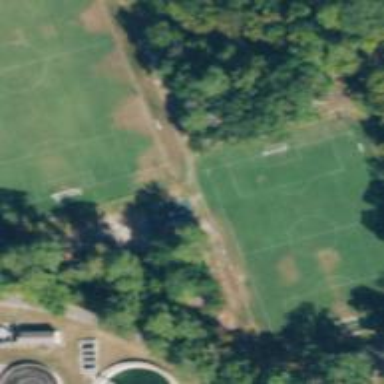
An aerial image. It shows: Soccer pitch designated for leisure and sports activities.